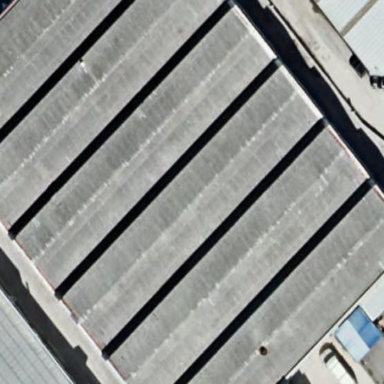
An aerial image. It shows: Industrial building.